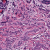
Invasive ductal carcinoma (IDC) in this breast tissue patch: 0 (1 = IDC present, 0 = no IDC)